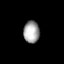
Tissue: lung
Cell type: Epithelial cells
Senescence score: 0.2062
Nuclear area (px): 341
Mean DAPI intensity: 164.51